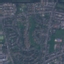
Label: Residential